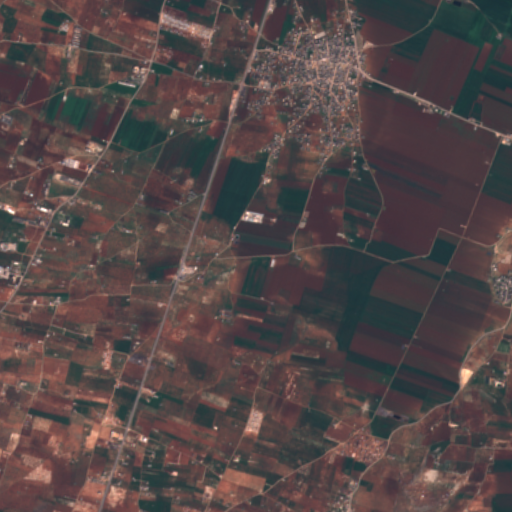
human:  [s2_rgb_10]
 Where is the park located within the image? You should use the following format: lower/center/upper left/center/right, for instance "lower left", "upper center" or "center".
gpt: The park is located in the upper right of the image.
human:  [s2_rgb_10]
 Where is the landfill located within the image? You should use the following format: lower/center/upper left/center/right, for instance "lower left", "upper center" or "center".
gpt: There is no landfill in the image.